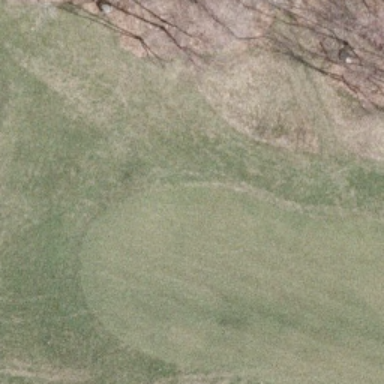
This is a part of a golf course with turfs and some withered trees .